Question: I've recently upgraded one of my Android devices to and now I can't debug my application and even install apk on the device using adb. I receive the following error
'''
java.lang.UnsatisfiedLinkError: No implementation found for java.lang.String android.os.SystemProperties.native_get(java.lang.St
ring, java.lang.String) (tried Java_android_os_SystemProperties_native_1get and Java_android_os_SystemProperties_native_1get__Lj
ava_lang_String_2Ljava_lang_String_2)
at android.os.SystemProperties.native_get(Native Method)
at android.os.SystemProperties.get(SystemProperties.java:64)
at android.os.Environment.<clinit>(Environment.java:354)
at android.os.Environment.getLegacyExternalStorageDirectory(Environment.java:488)
at android.os.Debug.<clinit>(Debug.java:96)
at android.ddm.DdmHandleHello.handleHELO(DdmHandleHello.java:164)
at android.ddm.DdmHandleHello.handleChunk(DdmHandleHello.java:91)
at org.apache.harmony.dalvik.ddmc.DdmServer.dispatch(DdmServer.java:171)
java.lang.UnsatisfiedLinkError: android.os.Debug
at android.ddm.DdmHandleHello.handleFEAT(DdmHandleHello.java:176)
at android.ddm.DdmHandleHello.handleChunk(DdmHandleHello.java:93)
at org.apache.harmony.dalvik.ddmc.DdmServer.dispatch(DdmServer.java:171)
java.lang.UnsatisfiedLinkError: android.os.Debug
at android.ddm.DdmHandleProfiling.handleMPRQ(DdmHandleProfiling.java:187)
at android.ddm.DdmHandleProfiling.handleChunk(DdmHandleProfiling.java:88)
at org.apache.harmony.dalvik.ddmc.DdmServer.dispatch(DdmServer.java:171)
'''
My device is
Kernel version
Is there any solution for this problem?
first of all thanks to those guys who pay attention to this very specific question, really thanks
for further clarification,
When I received this error, I googled the entire universe for the phrase 'java.lang.UnsatisfiedLinkError' and gave a try to any solutions that seemed to be applicable, as well as, the solution that suggested by and others. Most of the questions were (and still are) for 'HTC M8' and devices other than ASUS. If you visit this <URL>, you may see an answer by me which is deleted by SO guards and I admit it that it was not really an answer and I post the answer while I was really disappointed of resolving the issue.
Anyway, what I've done up to now which may be helpful for others are,
1. First, I upgraded my Android SDK tools to the latest version 24.2. After that when I tried adb install demo.apk, in some cases it was successful and sometimes not. I killed all running apps on the device (as suggested by some guys) but it sometimes works and sometimes not.
2. Then, I gave a try to other solution, specifically the one that suggested by this post. In fact, when I try to debug the app using Intellij IDEA, the IDE itself does as the suggested procedure and the result is

You can see that the IDE itself does as the procedure by @Kushal suggests.
After that, I found several records (referring a few as) <URL> and in latter someone has said that
> This was a bug in some HTC devices that was fixed with L-MR1
Therefore I came up with the idea that there may be a fix by ASUS team which you guys know about it and kindly provide me with that.
Thanks
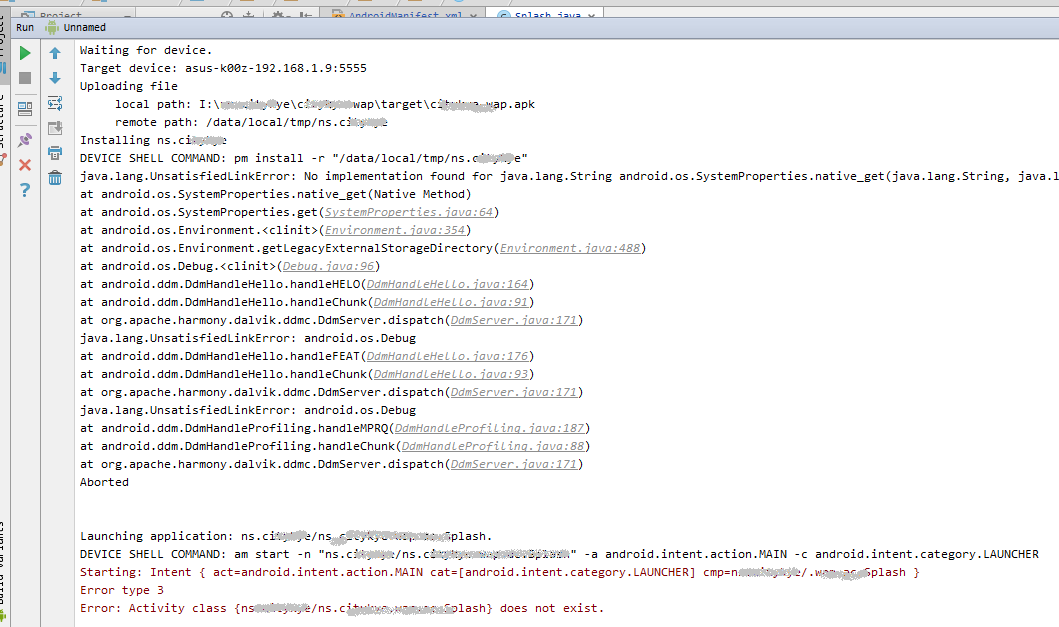
Answer: I found a solution though I am not sure if others are willing to use it as it may harm the device and causes it to get useless
In fact, as the answers that the question has received just sound to be copy and paste of other questions' answers and are not applicable in my case I disappointingly tried to make a radical move and flash my device to downgrade its software to Android 4.2.2 but chancy I decided to flash my device to Android Lollipop again to see if it removes the issue and fluky (at least in my case)!
I searched a lot and found methods that are partially described <URL> but finally I followed this procedure:
1. Download the correct update file from here (ASUS support or FonePad Support) according to the type of your device (ww, tw or others). Mine is ww and downloaded ASUS Fonepad 7 (ME175CG) Software Image Version: WW_V6.3.7 For WW.
2. Then change the downloaded file to ASUS_BUNDEL.ZIP
3. Then copy that file in to root internal memory
4. Putting the device into recovery mode (by holding volume up and power key down simultaneously)
5. Choose SD Download
The device starts to flash and after finishing it you have a brand new device and the issue is completely removed.
Now I can install apk using adb command and debugging my application as I did before and I have not seen the nasty error anymore.
I'll open this answer to receive others feedback then I mark it as the real answer.
I hope this help others resolve the issue.